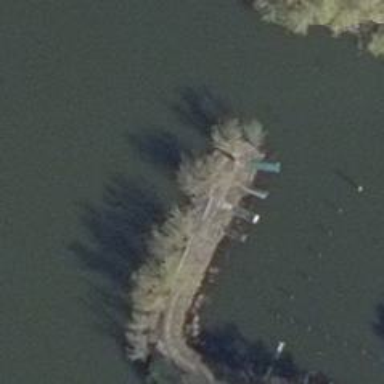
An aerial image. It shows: Man-made pier.